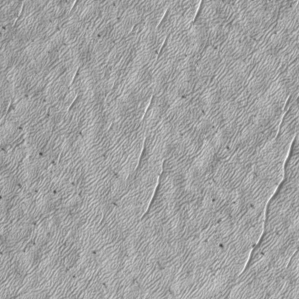
Label: frost